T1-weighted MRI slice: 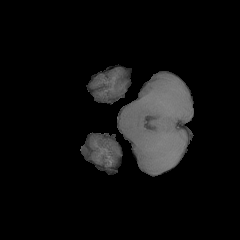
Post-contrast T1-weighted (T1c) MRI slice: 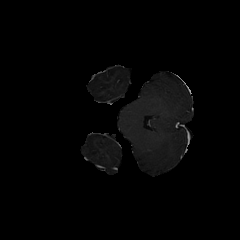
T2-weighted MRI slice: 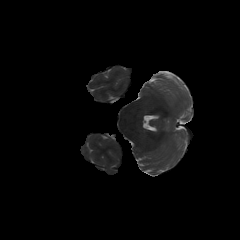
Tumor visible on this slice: no